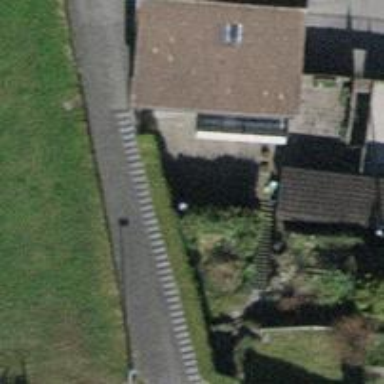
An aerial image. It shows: Paved footway.